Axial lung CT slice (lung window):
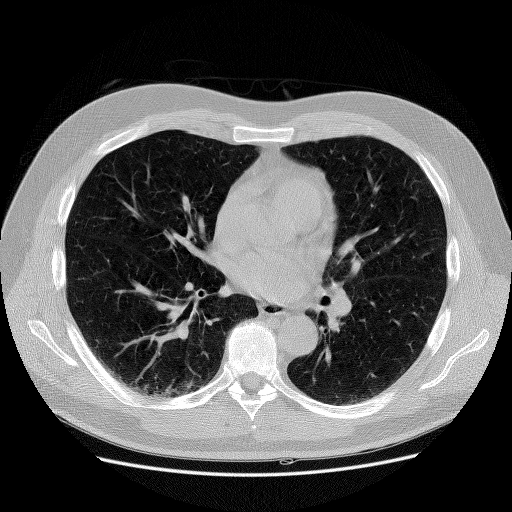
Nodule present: no